Question: What i want is that i am using a expandable list view and i want to set different images for each group indicator. For better understanding i am attaching a snapshot. Any help will be appreciable.

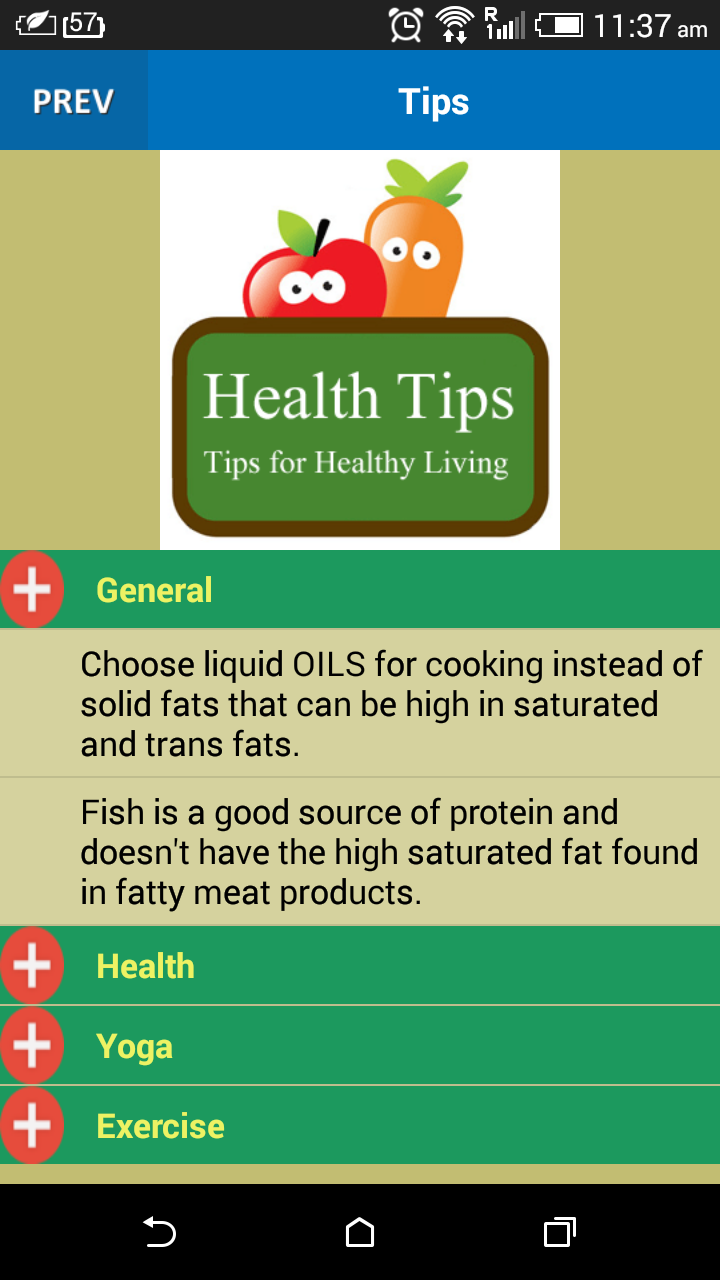
Answer: Group Indicator in 'ExpandableListView' does not provide the functionality to customize the icon in each item. So the best solution is to set groupIndicator to null, and add an 'ImageView' to the group cell to simulate the effect of a group indicator.